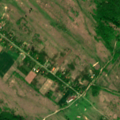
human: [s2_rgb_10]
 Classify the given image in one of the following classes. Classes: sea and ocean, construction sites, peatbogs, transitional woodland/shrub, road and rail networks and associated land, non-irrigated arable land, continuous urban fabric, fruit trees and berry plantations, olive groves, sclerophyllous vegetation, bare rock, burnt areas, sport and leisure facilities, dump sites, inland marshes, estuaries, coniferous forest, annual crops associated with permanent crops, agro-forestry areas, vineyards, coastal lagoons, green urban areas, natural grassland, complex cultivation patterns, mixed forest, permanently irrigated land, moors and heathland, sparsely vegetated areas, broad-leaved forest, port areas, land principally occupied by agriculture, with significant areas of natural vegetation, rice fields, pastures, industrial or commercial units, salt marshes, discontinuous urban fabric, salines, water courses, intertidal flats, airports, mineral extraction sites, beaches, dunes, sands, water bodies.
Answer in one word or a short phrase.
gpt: complex cultivation patterns, broad-leaved forest, natural grassland